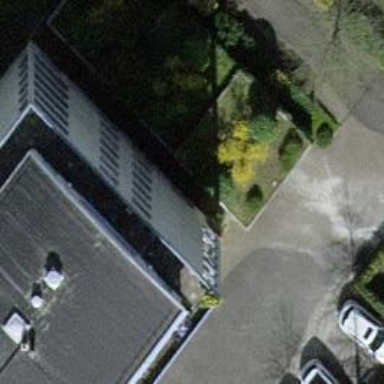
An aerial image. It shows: View of roof of building.